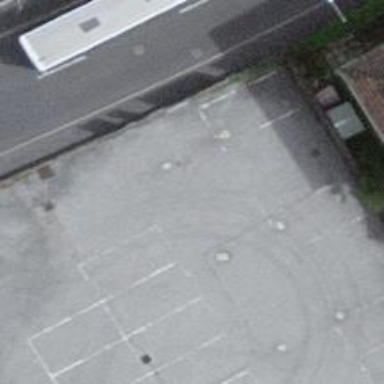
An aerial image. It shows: Parking aisle designated as service road.